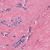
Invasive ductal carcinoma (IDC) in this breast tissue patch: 1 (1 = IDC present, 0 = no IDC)